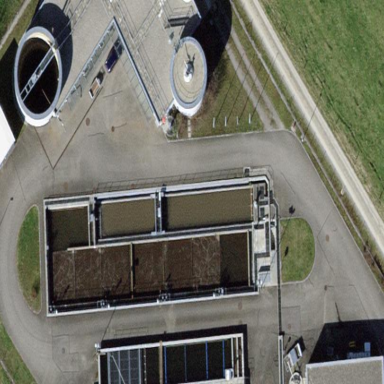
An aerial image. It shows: View of wastewater plant.